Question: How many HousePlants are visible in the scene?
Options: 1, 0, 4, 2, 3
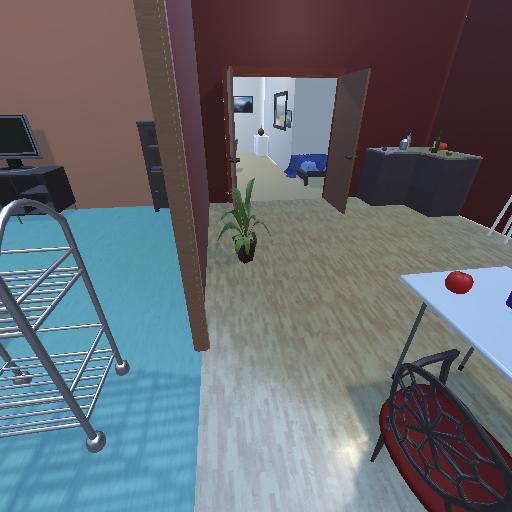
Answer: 1